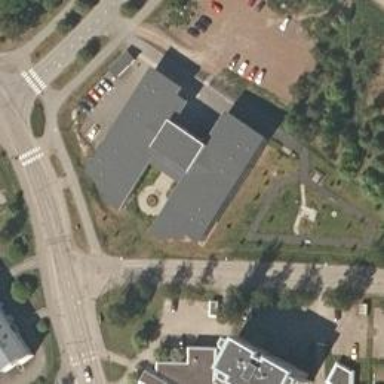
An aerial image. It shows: Building.